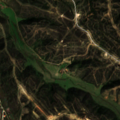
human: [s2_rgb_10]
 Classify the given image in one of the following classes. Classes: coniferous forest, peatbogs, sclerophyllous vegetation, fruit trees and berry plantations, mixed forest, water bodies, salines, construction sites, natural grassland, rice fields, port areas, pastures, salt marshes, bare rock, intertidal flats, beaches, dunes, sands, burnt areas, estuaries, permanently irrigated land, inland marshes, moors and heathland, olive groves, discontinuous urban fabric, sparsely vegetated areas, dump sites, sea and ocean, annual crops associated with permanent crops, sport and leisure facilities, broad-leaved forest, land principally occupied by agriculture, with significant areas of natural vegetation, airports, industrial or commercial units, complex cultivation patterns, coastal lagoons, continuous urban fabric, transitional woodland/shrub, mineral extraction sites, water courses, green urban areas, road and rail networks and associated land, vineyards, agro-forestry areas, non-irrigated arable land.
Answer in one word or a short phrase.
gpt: permanently irrigated land, sclerophyllous vegetation, transitional woodland/shrub